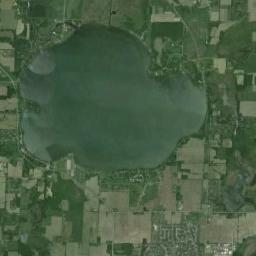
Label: lake